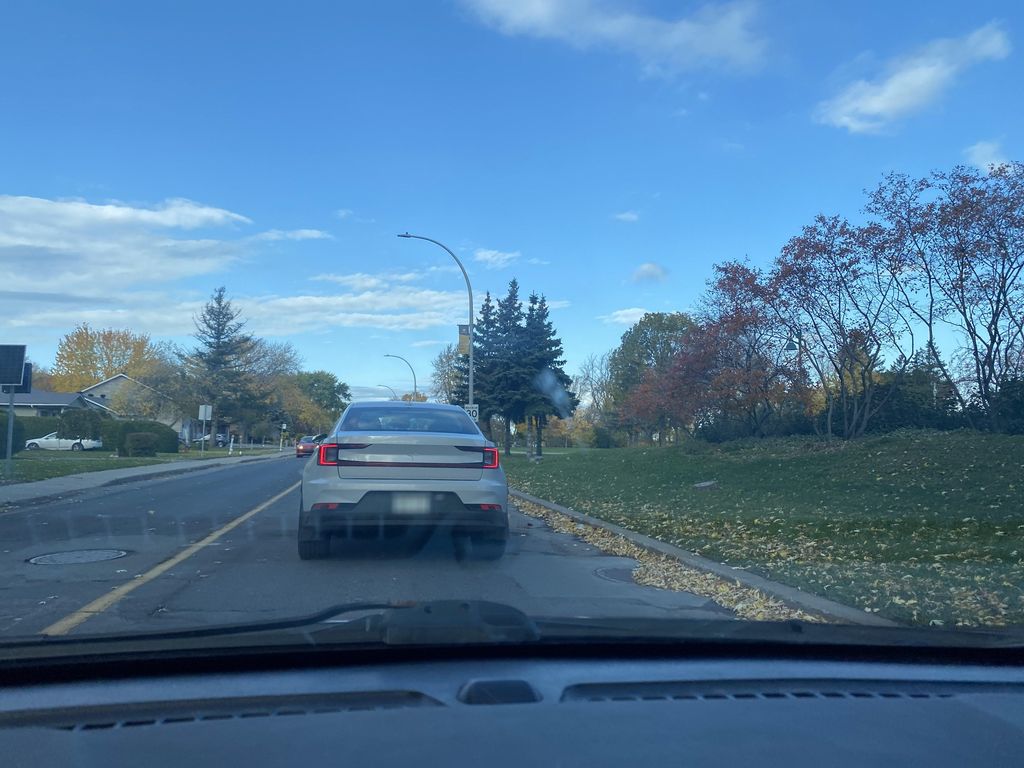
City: montreal